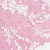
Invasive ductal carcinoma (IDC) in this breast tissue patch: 0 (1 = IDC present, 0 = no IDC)